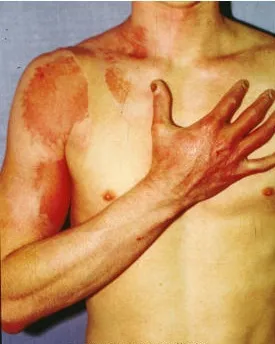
Appearance of the upper extremity at approximately 5 weeks (a).
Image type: medical_photograph (other_medical_photograph)